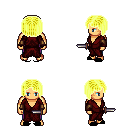
a pixel art fantasy rpg character, male body template, human, tanned skin, red robe, magenta pants, gold pageboy hairstyle, leather bracers, black slippers, dagger, four views (front, back, left, right), 2x2 character sprite sheet, small pixel art, hard edges, no anti-aliasing